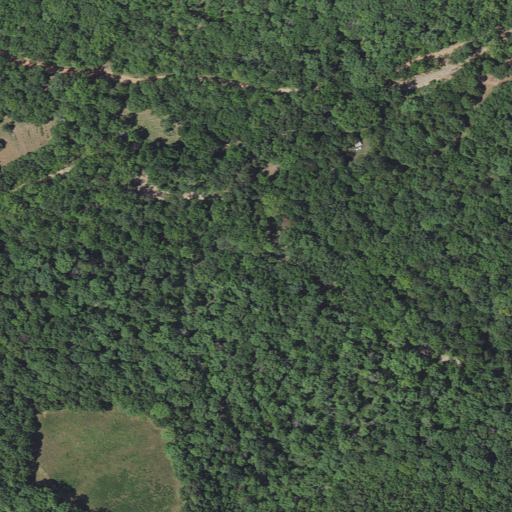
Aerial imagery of valley in Arkansas named Dunaway Hollow containing deciduous forest, open development, and pasture